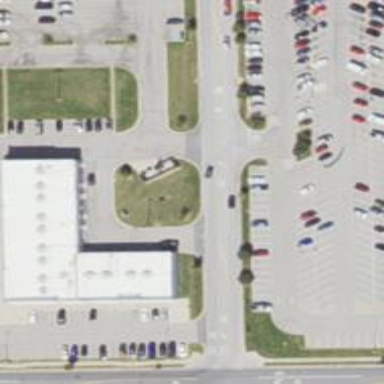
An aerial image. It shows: Retail building.